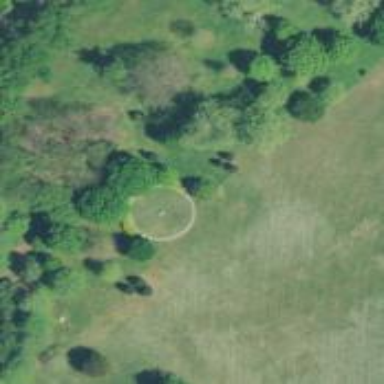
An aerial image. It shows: Historic memorial.